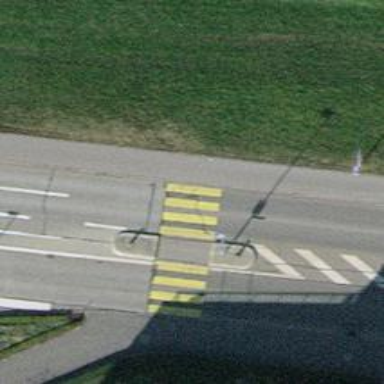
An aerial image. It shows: Primary highway with asphalt surface. There are sidewalks on both sides and cycle track on the left.